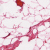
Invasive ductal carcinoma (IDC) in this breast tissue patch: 0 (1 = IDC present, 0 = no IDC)